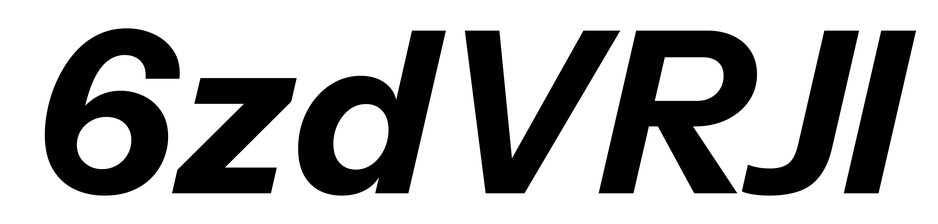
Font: InstrumentSans-Italic_Bold_Italic